Question: Python ttk gui creating is easy and has mostly native look and feel (win7). I am having a slight problem, though:
I would like to have a frame that looks like ttk.LabelFrame but without label. Just omitting the text option will leave an ugly gap.
Also I can not get the ttk.Frame border to look like LabelFrame. Is there an elegant way of doing this? Bonus karma if this works on all/most windows versions above xp.
Maybe it works with styles but the style LabelFrame properties seem mostly empty (style.element_options("border.relief")). Maybe I am looking in the wrong place.
edit:
'''
try: # python 3
from tkinter import * # from ... import * is bad
from tkinter.ttk import *
except:
from Tkinter import *
from ttk import *
t = Tcl().eval
print("tcl version: " + str(t("info patchlevel")))
print("TkVersion: " + str(TkVersion))
root = Tk()
lF = LabelFrame(root, text=None)
lF.grid()
b = Button(lF, text='gonzo')
b.grid()
f = Frame(root, relief="groove") #GROOVE)
f.grid()
b2 = Button(f, text='gonzo')
b2.grid()
f2 = Frame(root, relief=GROOVE, borderwidth=2)
f2.grid()
b3 = Button(f2, text='gonzo')
b3.grid()
mainloop()
'''
output on win7 with freshly downloaded python 3.2.3:
tcl version: 8.5.9
TkVersion: 8.5

There is python 2.6.6 installed on this machine, too (same problem). Each installation seems to be using the correct tk/tcl, though.
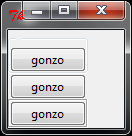
Answer: OK, seems like one solution to getting the LabelFrame without the gap is to use an empty widget in place of the text. So, modifying the first part of your example slightly:
'''
# don't do the 'from tkinter import *' thing to avoid namespace clashes
import tkinter # assuming Python 3 for simplicity's sake
import tkinter.ttk as ttk
root = tkinter.Tk()
f = tkinter.Frame(relief='flat')
lF = ttk.LabelFrame(root, labelwidget=f, borderwidth=4)
lF.grid()
b = ttk.Button(lF, text='gonzo')
b.grid()
root.mainloop()
'''
Seems to work for me with the regular Win7 theme.